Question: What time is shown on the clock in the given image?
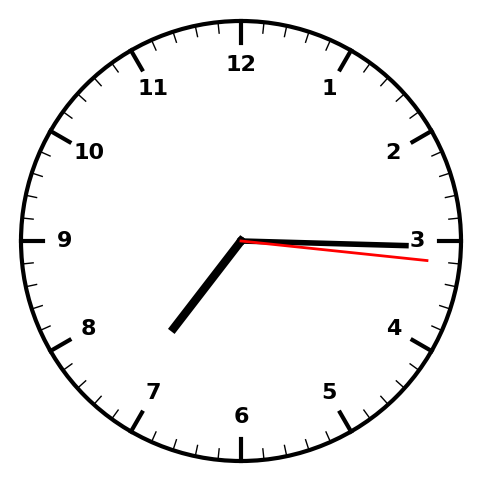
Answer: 07:15:16